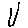
Label: line